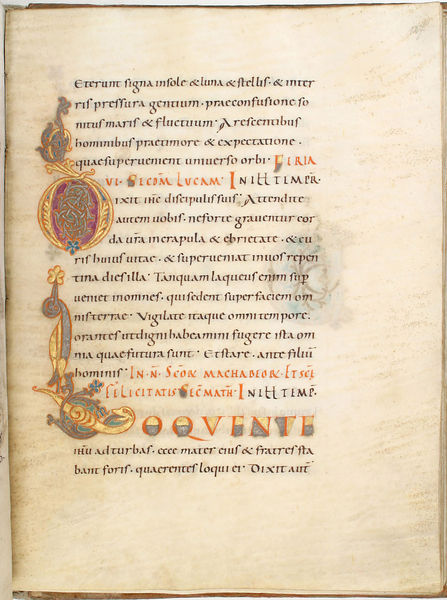
Titel: Gerocodex, Perikopenbuch
Institution: Darmstadt, Hessische Landesbibliothek
Schlagwörter: blau, grün, orange, schwarz, symbol, rot, ornament, gold, schrift, papier, farbe, ornamente, verzierung, buch, seite, illustration, text, buchstaben, initiale, ranke, pergament, mittelalter, latein, schirft, hebräisch, buchmalerei, ausgeschmückt, onament, o